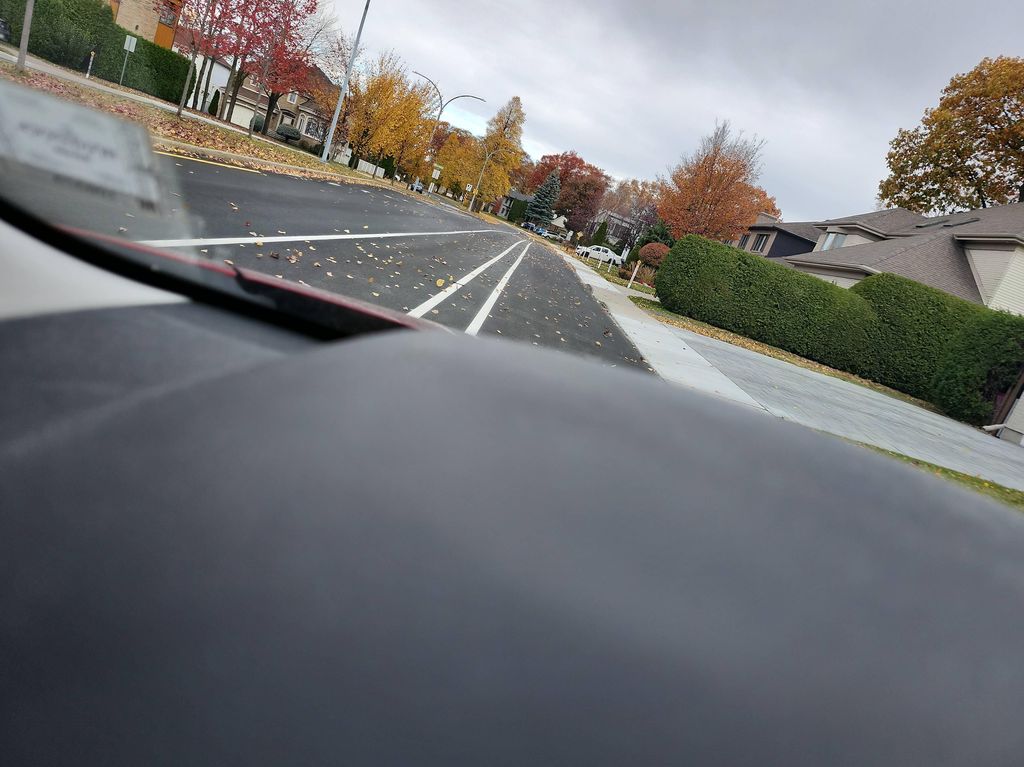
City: montreal